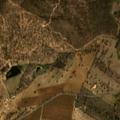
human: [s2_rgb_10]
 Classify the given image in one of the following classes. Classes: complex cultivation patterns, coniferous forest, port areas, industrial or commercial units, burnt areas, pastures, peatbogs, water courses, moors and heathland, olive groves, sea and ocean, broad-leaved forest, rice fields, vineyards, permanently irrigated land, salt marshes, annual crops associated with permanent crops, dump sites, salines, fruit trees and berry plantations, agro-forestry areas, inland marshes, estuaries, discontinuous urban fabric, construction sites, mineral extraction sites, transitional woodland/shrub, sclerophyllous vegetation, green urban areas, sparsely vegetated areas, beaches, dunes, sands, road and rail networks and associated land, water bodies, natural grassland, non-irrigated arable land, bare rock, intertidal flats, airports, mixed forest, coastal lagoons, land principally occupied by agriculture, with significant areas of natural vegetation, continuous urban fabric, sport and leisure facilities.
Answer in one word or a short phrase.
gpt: vineyards, pastures, annual crops associated with permanent crops, agro-forestry areas, broad-leaved forest